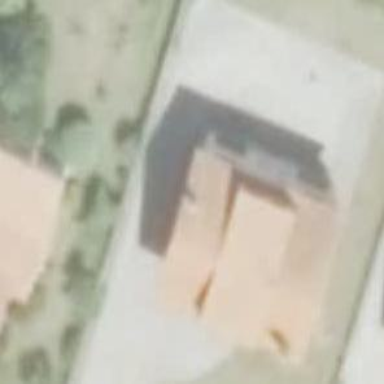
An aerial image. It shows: Simple and straightforward house.